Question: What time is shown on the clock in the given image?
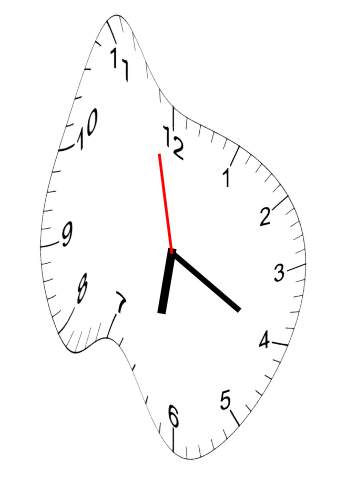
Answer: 06:19:58